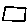
Label: square